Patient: sex M, age 77
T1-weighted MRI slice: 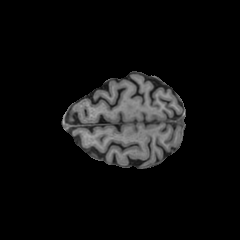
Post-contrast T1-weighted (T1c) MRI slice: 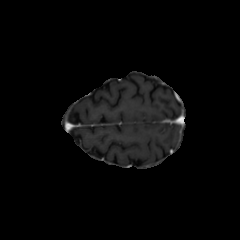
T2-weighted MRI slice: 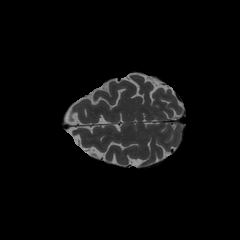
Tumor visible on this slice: no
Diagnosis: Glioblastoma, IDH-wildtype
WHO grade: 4